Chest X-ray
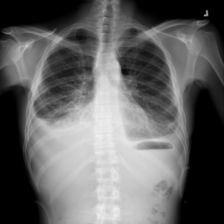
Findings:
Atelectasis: negative
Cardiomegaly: negative
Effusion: positive
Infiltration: positive
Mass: negative
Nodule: negative
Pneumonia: negative
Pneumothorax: negative
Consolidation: negative
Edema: negative
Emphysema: negative
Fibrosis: negative
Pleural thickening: negative
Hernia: negative